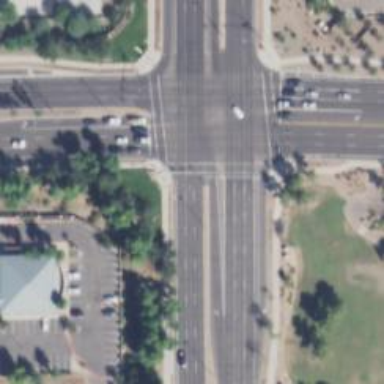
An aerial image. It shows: Crossing on the road.